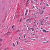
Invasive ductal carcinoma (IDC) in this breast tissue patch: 0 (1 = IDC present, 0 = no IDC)